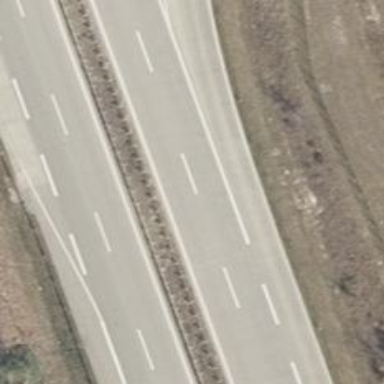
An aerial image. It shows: Motorway junction.